Contrast-enhanced CT slice 67 of 87
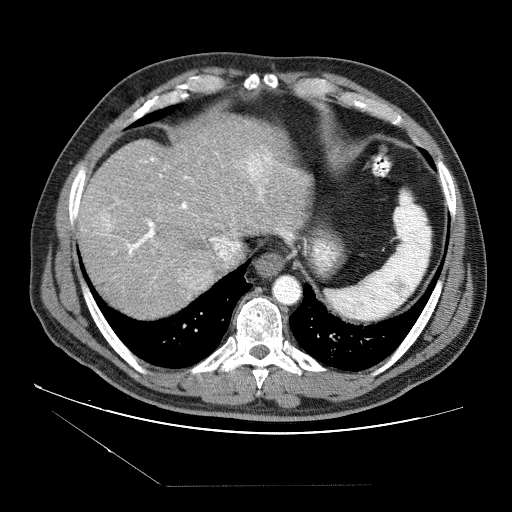
Segmented voxel counts for this case:
Liver: 1240342 voxels
Tumor mass: 20683 voxels
Portal vein: 33684 voxels
Abdominal aorta: 4833 voxels